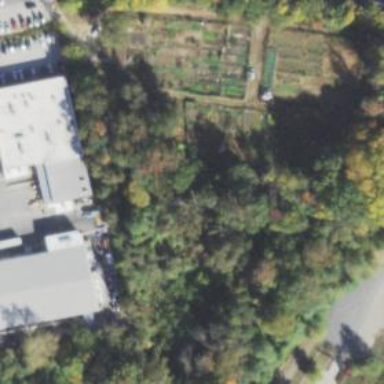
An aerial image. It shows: Allotment area used for gardening and leisure activities.